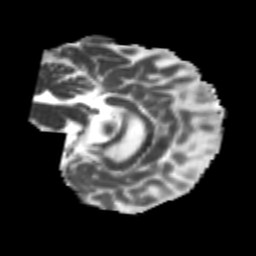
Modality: MD
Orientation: sagittal
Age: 23
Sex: female
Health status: healthy
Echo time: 0.074 s